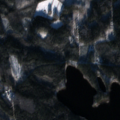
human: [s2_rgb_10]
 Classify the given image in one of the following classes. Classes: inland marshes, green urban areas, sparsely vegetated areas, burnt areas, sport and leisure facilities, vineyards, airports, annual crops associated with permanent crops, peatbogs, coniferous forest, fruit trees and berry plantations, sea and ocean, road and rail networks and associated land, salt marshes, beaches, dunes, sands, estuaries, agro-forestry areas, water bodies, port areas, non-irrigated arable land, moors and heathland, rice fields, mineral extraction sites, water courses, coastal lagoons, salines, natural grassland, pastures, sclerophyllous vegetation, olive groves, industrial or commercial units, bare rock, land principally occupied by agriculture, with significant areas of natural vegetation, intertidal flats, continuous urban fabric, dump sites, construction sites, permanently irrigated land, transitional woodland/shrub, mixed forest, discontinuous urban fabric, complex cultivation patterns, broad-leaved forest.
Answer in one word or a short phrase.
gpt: broad-leaved forest, coniferous forest, mixed forest, water bodies